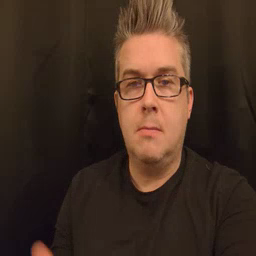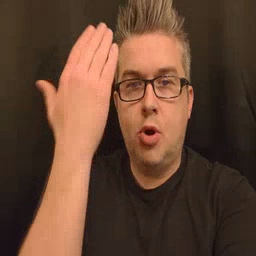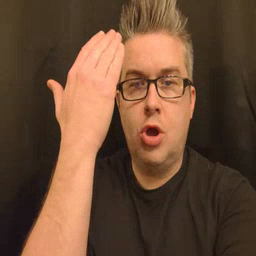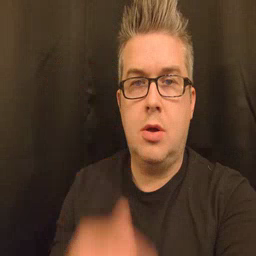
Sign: morning